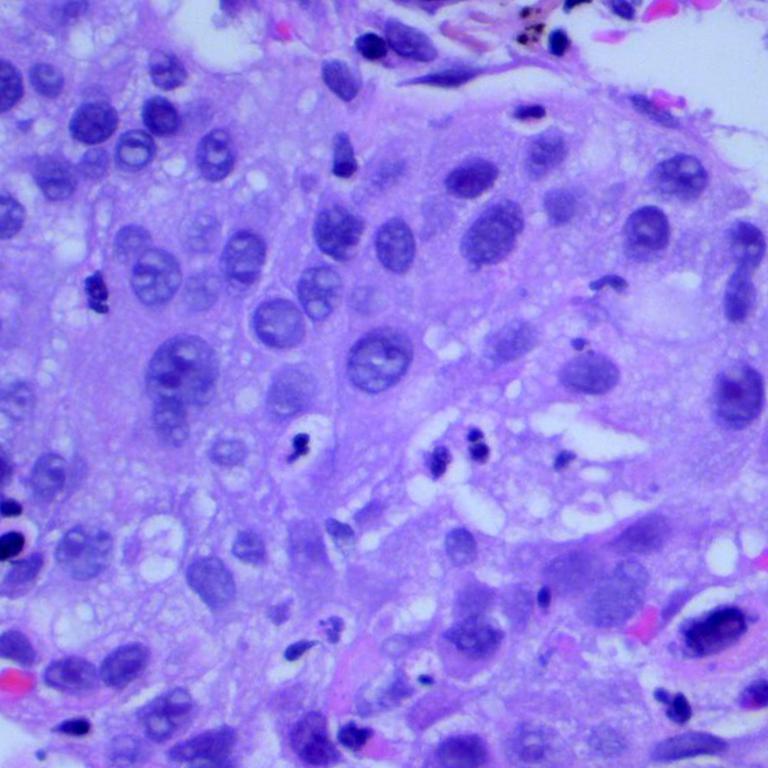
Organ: lung
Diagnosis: squamous carcinomas